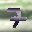
Label: 7